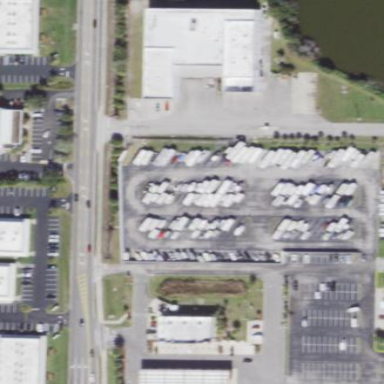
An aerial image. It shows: Paved parking area.